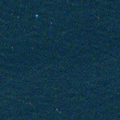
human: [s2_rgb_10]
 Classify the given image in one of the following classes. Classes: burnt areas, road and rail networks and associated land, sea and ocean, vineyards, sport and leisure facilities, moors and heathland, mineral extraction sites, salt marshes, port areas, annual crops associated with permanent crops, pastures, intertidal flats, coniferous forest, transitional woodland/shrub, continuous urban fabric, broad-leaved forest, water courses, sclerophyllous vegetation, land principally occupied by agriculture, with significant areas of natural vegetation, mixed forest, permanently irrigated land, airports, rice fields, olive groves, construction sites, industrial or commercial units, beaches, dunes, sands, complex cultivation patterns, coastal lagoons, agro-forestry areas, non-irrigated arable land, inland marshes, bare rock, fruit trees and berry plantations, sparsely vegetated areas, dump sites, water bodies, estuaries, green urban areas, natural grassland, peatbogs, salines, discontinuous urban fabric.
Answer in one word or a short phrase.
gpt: sea and ocean